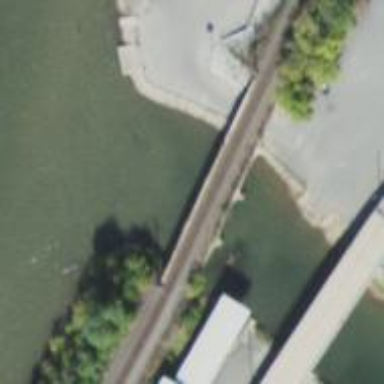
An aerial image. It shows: Abandoned railway bridge with arch structure.